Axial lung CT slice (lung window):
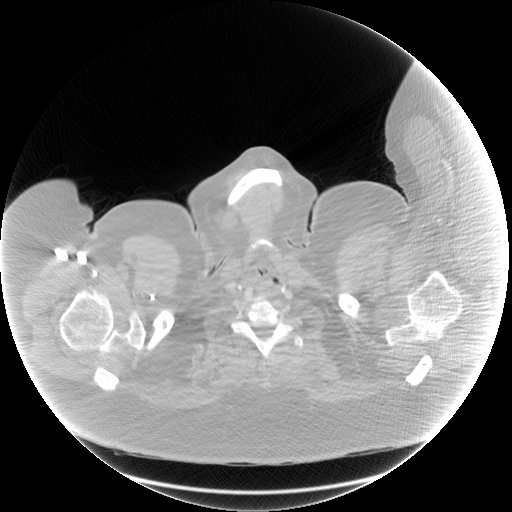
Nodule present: no